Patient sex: F
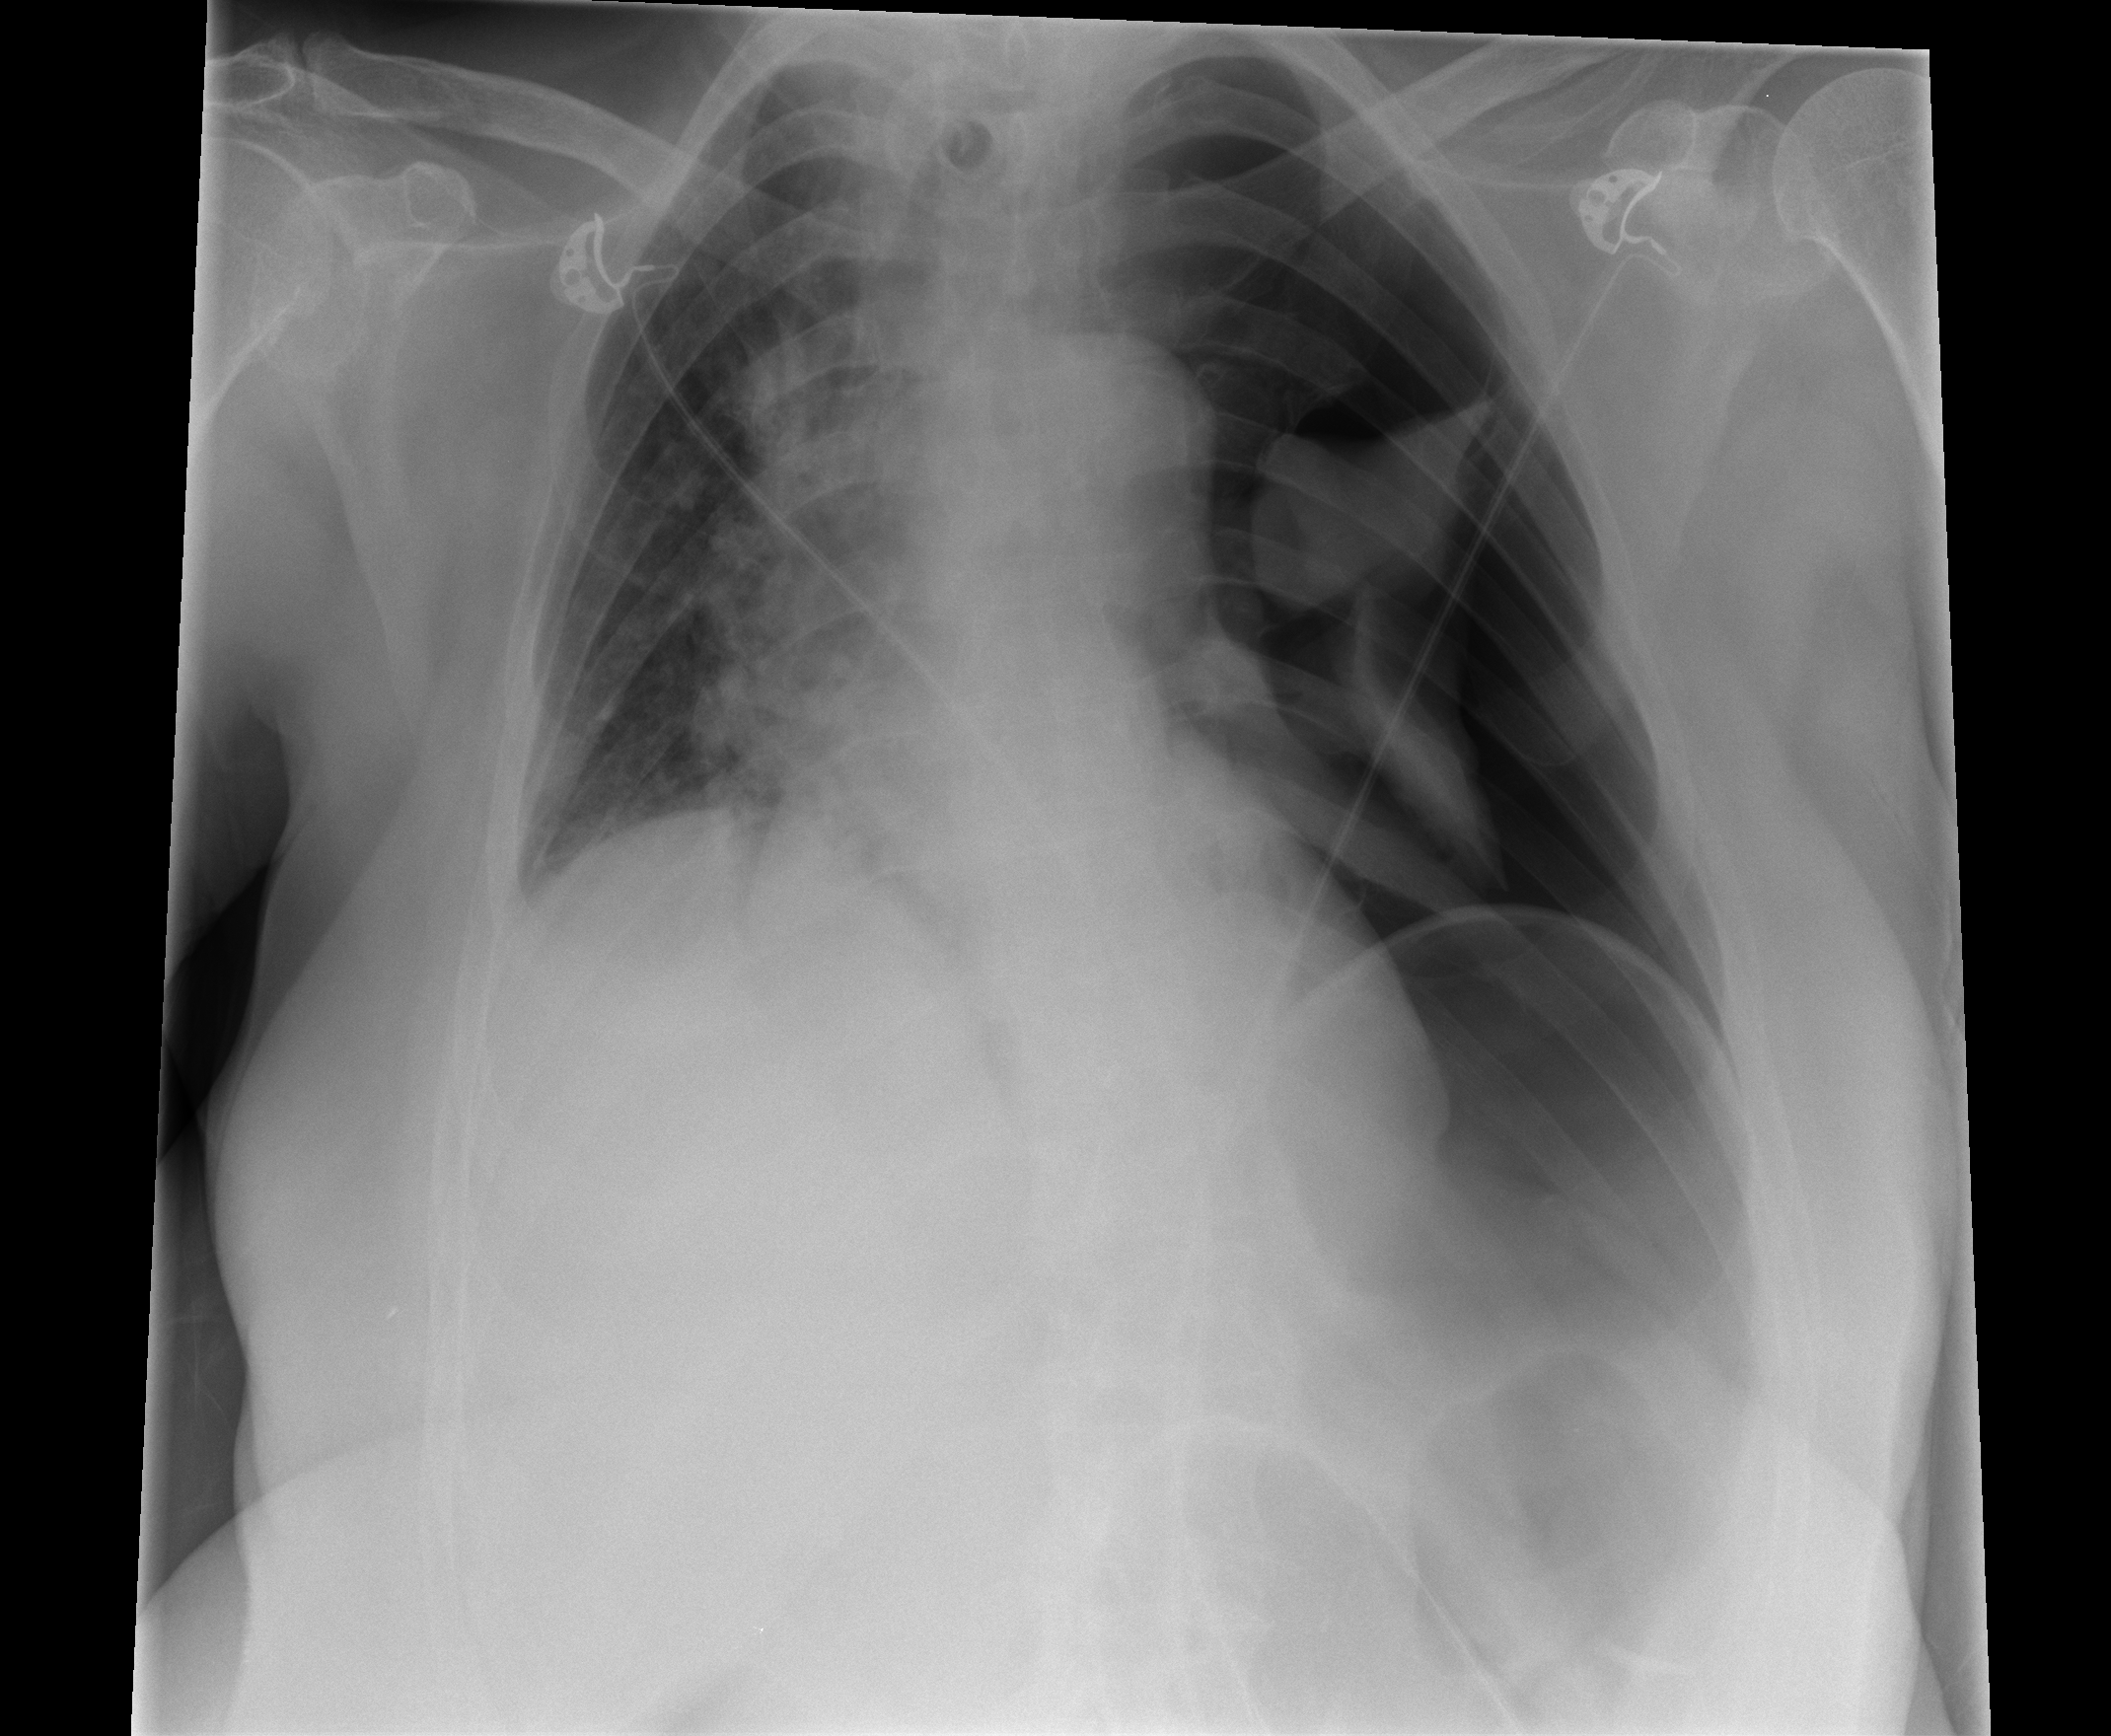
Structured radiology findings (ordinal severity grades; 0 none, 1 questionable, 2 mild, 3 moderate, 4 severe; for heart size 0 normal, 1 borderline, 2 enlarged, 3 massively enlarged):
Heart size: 0
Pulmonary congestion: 0
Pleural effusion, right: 1
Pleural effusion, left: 2
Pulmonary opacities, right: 0
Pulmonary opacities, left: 1
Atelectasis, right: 2
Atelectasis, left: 2